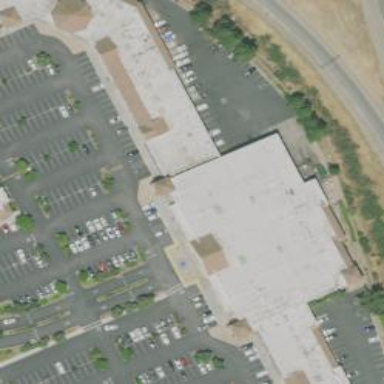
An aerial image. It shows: Supermarket.